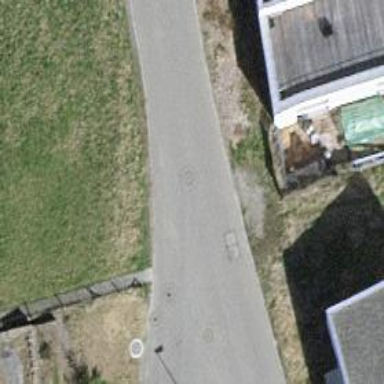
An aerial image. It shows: Residential road with shared cycleway.